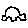
Label: car